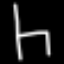
Label: chair